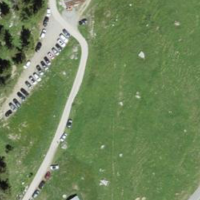
EUNIS habitat code: 23
Species observed at this site:
Gymnadenia conopsea